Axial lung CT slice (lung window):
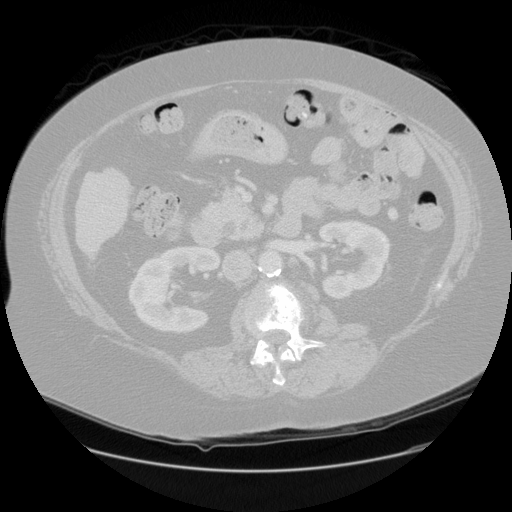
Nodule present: no